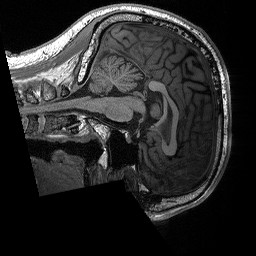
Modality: T1w
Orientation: sagittal
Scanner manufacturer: siemens
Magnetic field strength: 3 T
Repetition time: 2.3 s
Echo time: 0.00298 s